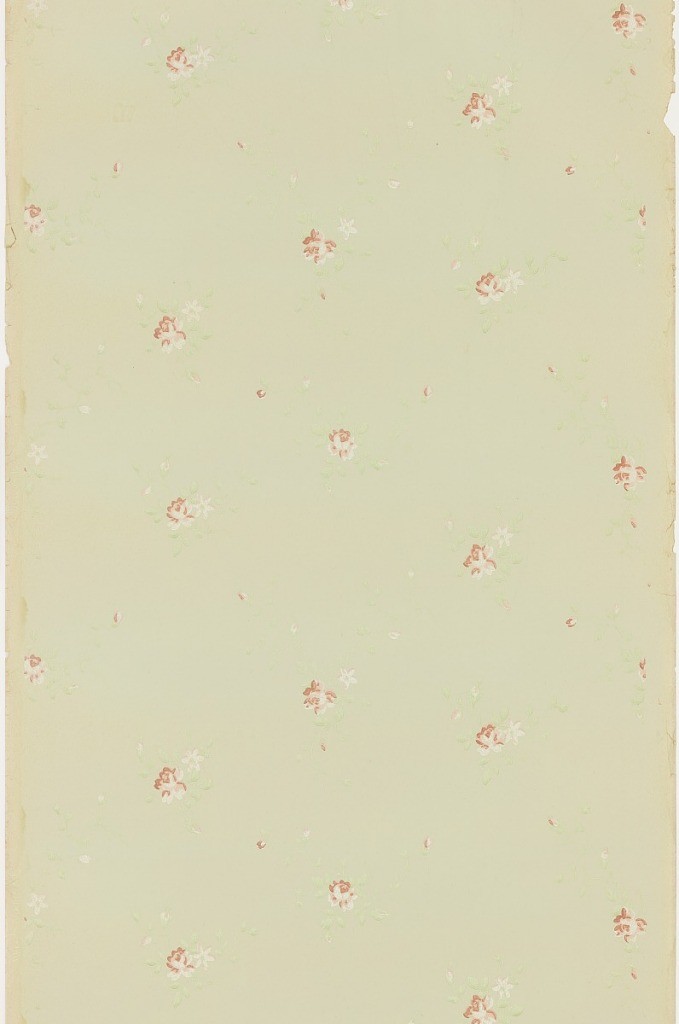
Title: Ceiling paper
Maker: William H. Mairs and Company, Brooklyn, New York
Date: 1905–1915
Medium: Machine-printed paper, liquid mica
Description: Loose and widely spaced floral sprigs, non-directional pattern. Printed in red, white, and green mica on off-white ground.